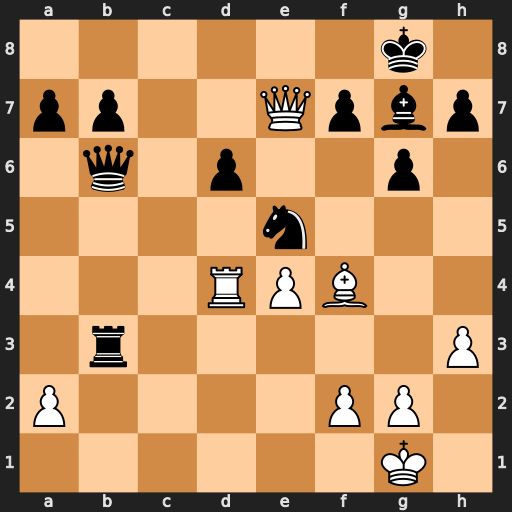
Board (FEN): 6k1/pp2Qpbp/1q1p2p1/4n3/3RPB2/1r5P/P4PP1/6K1
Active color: w
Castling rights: -
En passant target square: -
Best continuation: Rxd6 Qxd6 Qxd6 Rb1+ Kh2